Field crop: maize
Growth stage: 2
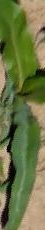
Species: maize